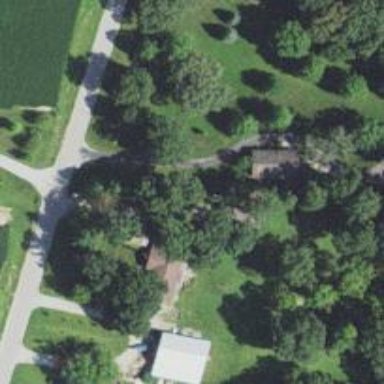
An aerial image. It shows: Driveway.